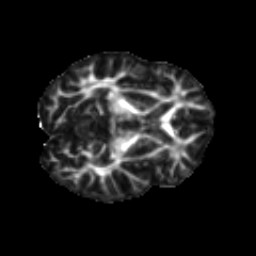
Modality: FA
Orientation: axial
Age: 12
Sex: female
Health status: ill
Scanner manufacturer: ge
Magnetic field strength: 3 T
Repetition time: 6.752 s
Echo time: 0.079 s